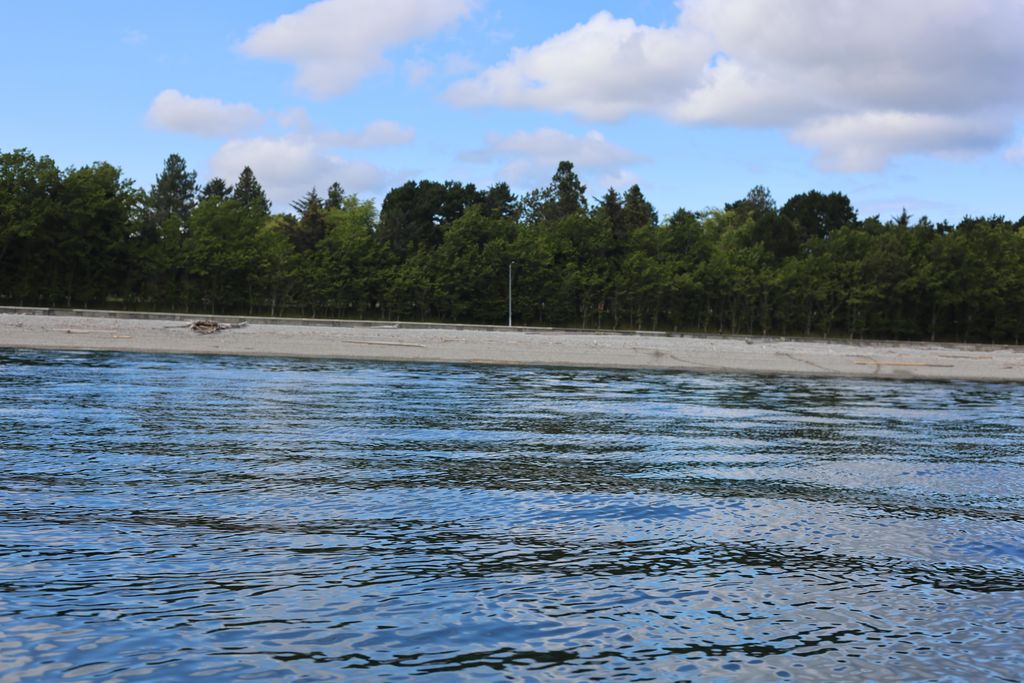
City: victoria